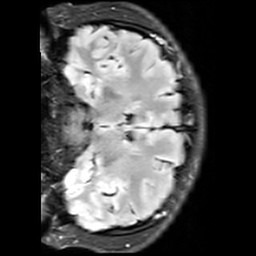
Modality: FLAIR
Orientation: coronal
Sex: male
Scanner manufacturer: siemens
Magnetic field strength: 3 T
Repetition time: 10 s
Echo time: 0.09 s